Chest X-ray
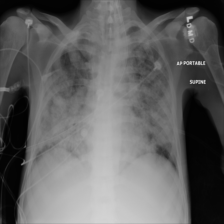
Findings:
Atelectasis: negative
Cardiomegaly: negative
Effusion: negative
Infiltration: positive
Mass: negative
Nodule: negative
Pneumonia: negative
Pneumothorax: negative
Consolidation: negative
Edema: negative
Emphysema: negative
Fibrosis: negative
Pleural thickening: negative
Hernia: negative